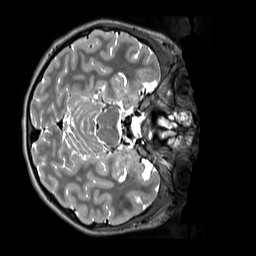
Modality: T2w
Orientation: axial
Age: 12
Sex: female
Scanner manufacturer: siemens
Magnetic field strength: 3 T
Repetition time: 3.2 s
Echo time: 0.408 s